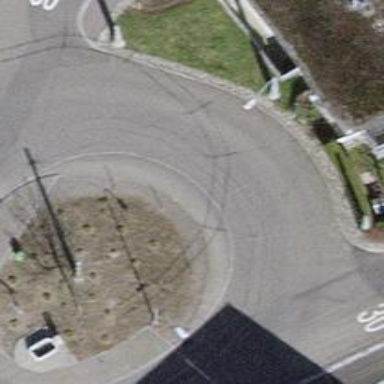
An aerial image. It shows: Service road for trolleybuses with trolley wires.